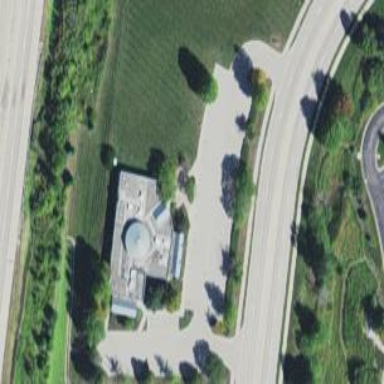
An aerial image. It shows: Healthcare clinic.